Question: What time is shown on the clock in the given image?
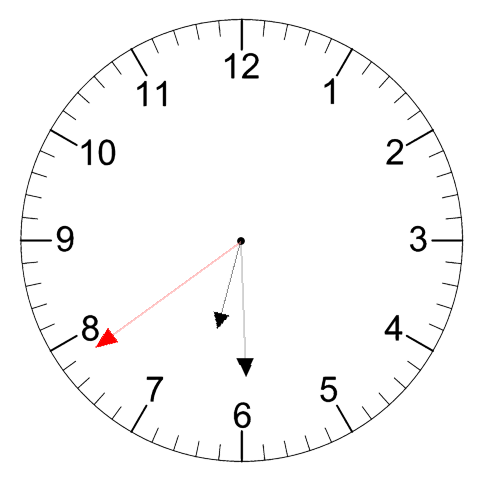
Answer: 06:29:39